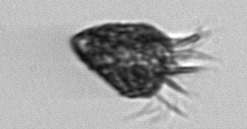
Label: Strombidium_morphotype2